Question: I'm stuck at a sore point: fragments.
Here's a reference of the layout

I'm trying to swap out fragment C with fragment D upon button click. Fragment A and B needs to stay without refreshing.
It looks like I stopped at having it load a fragment without throwing away the old fragment, leading to fragment D appearing above fragment C, with C still visible.
How can I do this?
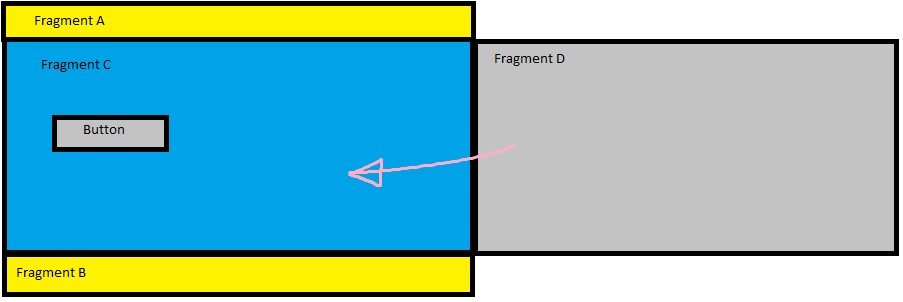
Answer: Android Fragment API let you to make some transactions in it like add new one , delete and replace one with another one that's will help you to build flexible UI design based on your device size ,
and here some guide for you :
<URL>
<URL>
<URL>
and if you facing any problem in code tell me to discuss in it